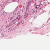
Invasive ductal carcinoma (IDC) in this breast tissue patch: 1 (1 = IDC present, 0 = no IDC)